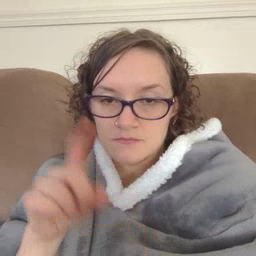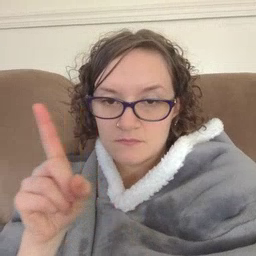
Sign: where